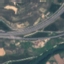
Land use / land cover: Highway